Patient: sex M, age 65
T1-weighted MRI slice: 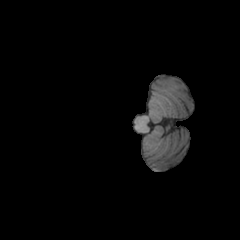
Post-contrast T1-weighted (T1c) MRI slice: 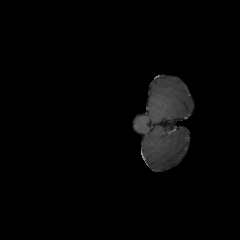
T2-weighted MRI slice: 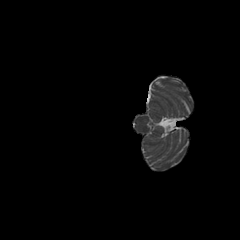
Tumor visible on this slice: no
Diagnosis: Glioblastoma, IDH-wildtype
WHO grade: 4